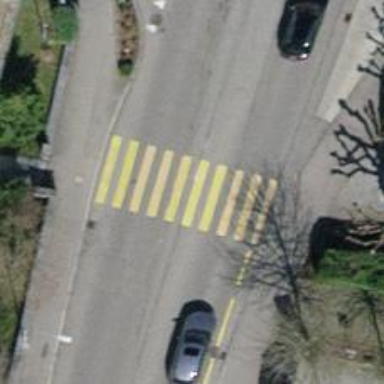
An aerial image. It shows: Zebra crossing on the road.